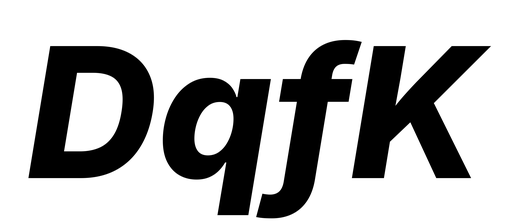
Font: Inter-Italic_ExtraBold_Italic